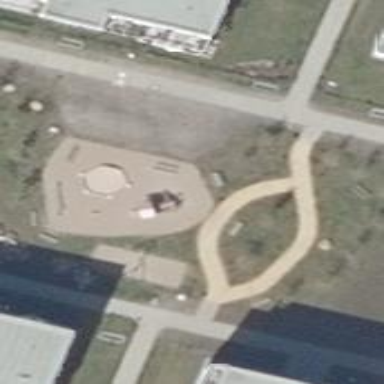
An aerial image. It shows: Playground area for leisure land.